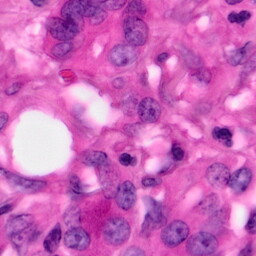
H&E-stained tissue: Pancreatic